Field crop: maize
Growth stage: 2
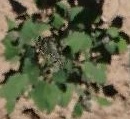
Species: chenopodium